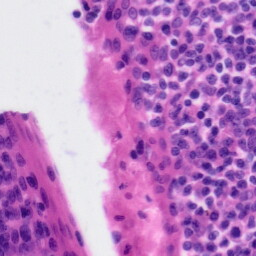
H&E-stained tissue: Tonsil